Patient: sex F, age 67
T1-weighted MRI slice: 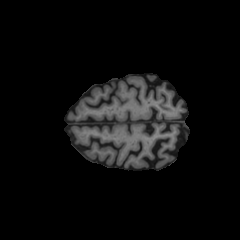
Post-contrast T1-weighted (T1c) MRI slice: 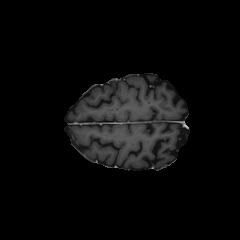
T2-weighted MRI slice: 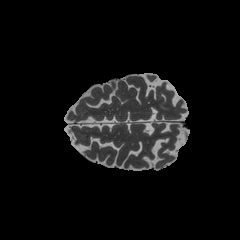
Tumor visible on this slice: no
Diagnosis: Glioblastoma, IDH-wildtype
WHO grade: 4